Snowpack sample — Buffalo Mountain, Silverthorne, Colorado, USA (1/25/25, 10:11 AM MST)
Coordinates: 39.6222, -106.1139
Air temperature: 22 °F
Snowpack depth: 110 cm
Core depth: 30 cm
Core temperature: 42.8 °F
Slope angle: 12°, slope face: 102°
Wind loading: high
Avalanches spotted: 0
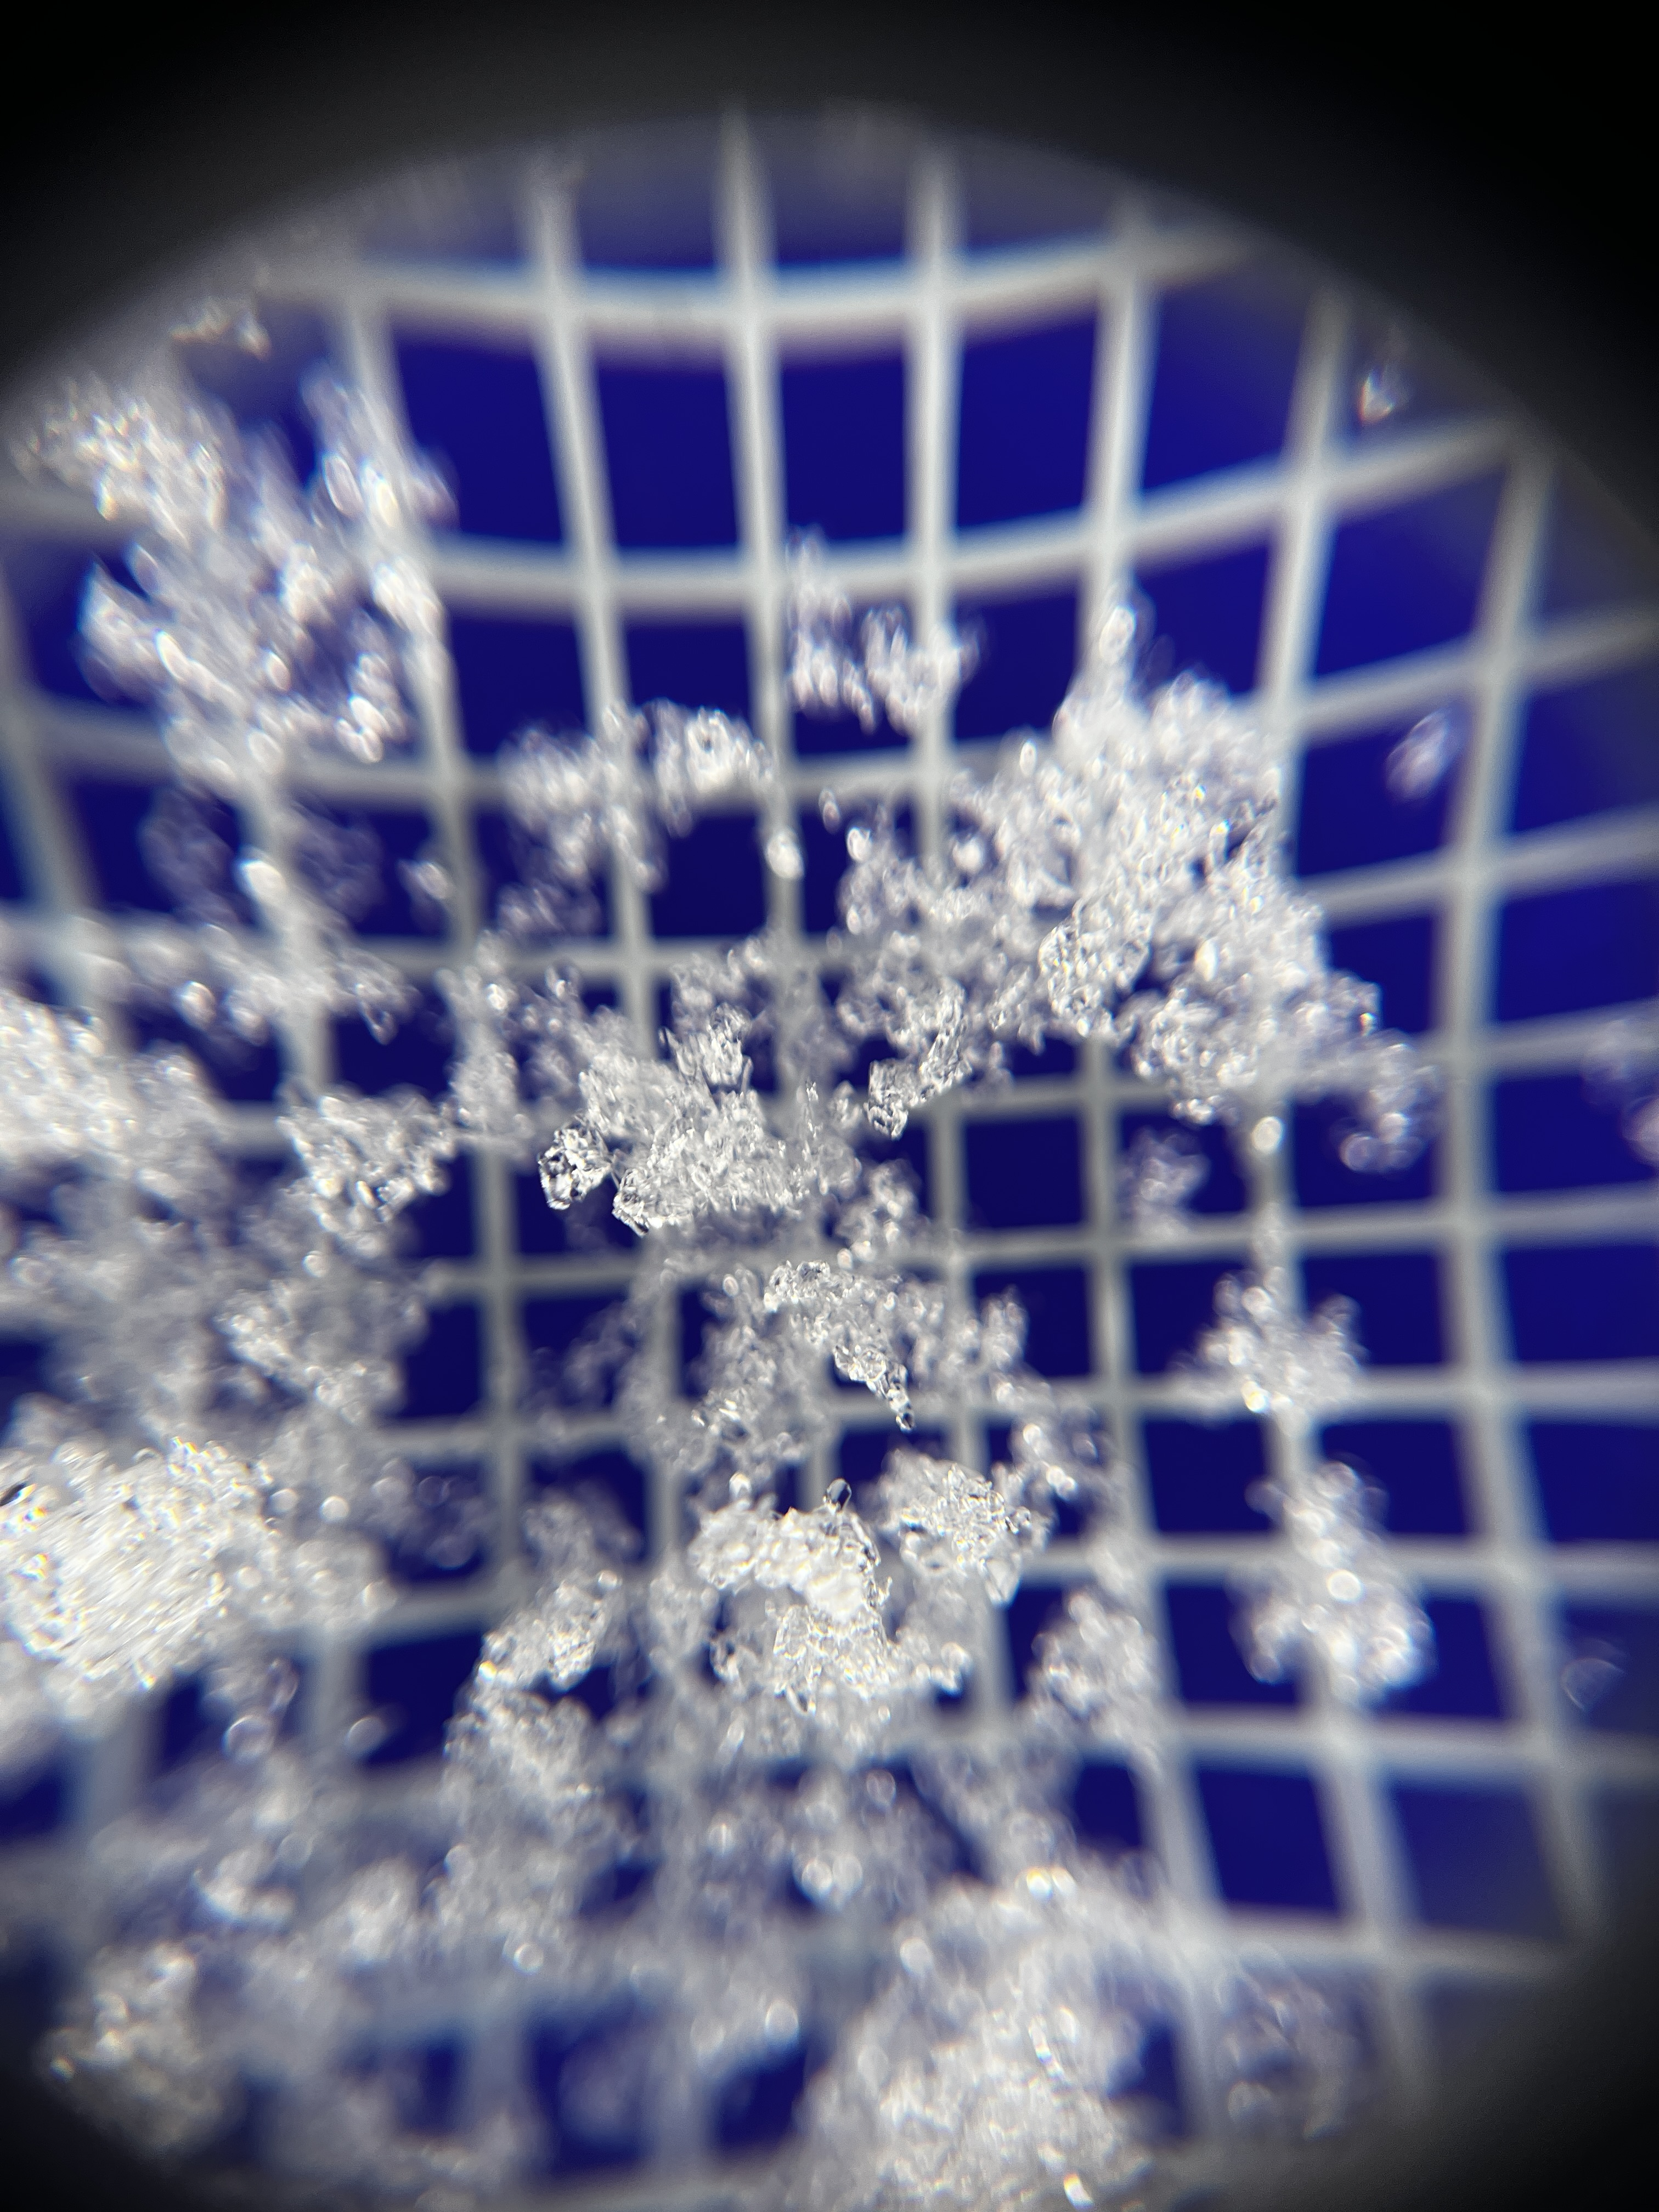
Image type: magnified_profile
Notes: No avalanches nearby, collected on the outskirts of a fire break 15 meters from the treeline, on way to Buffalo and Red Mountain